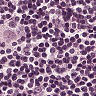
Metastatic tissue present: yes